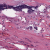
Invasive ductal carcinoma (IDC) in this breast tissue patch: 1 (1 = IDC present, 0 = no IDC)